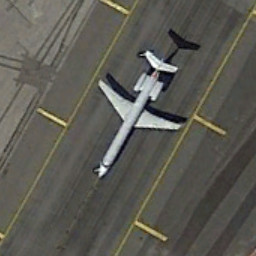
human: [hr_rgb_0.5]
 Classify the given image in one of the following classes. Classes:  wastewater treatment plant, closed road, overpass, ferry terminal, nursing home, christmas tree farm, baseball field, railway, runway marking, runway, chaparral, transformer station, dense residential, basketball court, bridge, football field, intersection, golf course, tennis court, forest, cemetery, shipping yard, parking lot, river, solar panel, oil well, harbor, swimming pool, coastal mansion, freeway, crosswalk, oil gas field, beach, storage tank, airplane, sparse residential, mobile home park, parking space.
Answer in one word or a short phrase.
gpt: airplane